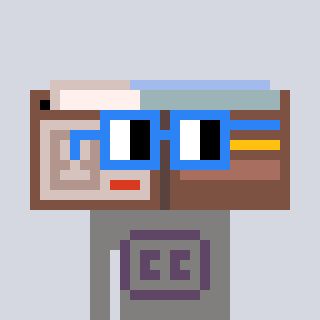
a pixel art character with square blue glasses, a wallet-shaped head and a bluegrey-colored body on a cool background